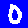
Digit: 0